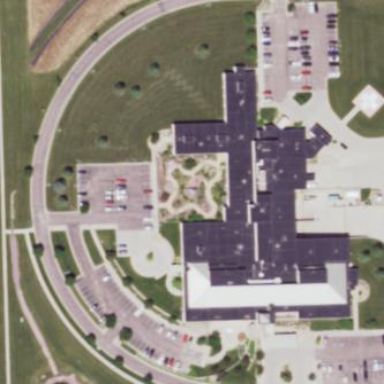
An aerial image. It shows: Hospital providing healthcare services.